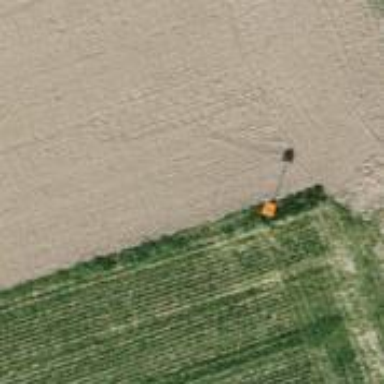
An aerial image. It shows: Pole supporting roof covering pipeline marker.